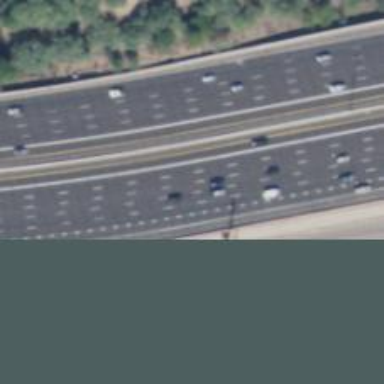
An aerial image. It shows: Motorway junction.